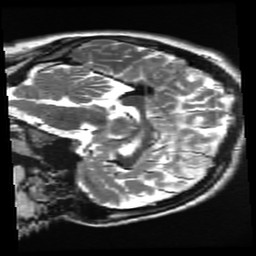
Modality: T2w
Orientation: sagittal
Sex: male
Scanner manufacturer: ge
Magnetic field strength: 3 T
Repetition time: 5 s
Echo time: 0.1015 s